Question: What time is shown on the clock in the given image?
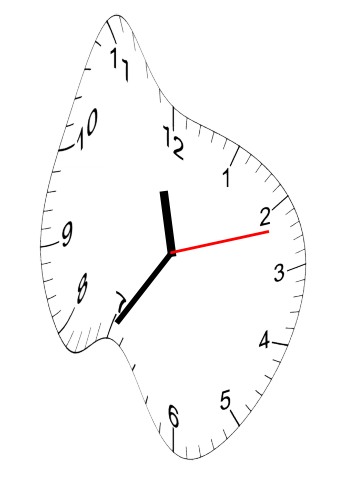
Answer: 11:35:12